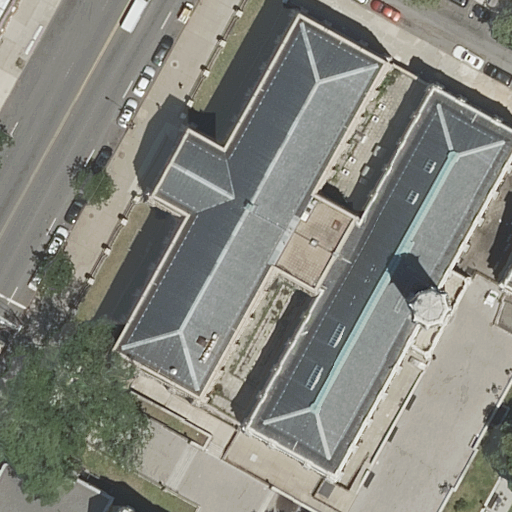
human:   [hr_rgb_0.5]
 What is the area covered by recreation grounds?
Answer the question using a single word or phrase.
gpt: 184m2

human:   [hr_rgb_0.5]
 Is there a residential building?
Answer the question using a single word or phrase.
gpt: yes

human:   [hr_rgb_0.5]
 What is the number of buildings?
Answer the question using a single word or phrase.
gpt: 5

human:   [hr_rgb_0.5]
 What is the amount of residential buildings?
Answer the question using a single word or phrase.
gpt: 5

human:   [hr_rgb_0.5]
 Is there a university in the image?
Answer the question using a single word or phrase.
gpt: yes

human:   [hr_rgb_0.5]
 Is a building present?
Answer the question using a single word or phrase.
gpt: yes

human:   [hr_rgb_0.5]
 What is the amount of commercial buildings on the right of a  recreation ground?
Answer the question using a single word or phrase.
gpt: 0

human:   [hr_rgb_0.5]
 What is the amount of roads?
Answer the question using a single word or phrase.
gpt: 11

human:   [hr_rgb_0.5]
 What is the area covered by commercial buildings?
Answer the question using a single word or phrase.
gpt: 0m2

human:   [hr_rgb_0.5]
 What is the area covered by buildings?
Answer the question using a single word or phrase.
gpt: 3954m2

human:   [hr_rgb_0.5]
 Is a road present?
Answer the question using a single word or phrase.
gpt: yes

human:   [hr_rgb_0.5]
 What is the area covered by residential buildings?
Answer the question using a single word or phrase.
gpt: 3954m2

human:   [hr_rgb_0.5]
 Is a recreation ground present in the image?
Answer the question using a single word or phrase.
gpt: yes

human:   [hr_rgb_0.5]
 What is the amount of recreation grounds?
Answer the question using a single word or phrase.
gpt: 2

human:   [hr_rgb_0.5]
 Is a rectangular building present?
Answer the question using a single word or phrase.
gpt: yes

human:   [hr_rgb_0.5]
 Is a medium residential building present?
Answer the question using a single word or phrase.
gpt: yes

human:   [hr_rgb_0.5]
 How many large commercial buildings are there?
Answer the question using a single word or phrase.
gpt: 0

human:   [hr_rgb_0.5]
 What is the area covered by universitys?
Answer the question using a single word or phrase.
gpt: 29m2

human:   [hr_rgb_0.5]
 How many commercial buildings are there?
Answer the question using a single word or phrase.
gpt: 0

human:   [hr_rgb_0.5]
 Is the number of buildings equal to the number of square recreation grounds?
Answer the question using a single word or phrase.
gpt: no

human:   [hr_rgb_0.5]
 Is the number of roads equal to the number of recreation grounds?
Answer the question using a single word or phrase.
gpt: no

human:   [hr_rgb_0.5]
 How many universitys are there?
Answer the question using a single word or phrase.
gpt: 1

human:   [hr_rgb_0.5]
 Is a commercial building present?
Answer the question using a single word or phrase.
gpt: no

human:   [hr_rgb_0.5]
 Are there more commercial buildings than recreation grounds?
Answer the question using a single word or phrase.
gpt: no

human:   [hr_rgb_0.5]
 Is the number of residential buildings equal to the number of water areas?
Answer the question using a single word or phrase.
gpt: no

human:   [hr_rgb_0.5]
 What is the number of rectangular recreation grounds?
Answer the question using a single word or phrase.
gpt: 2

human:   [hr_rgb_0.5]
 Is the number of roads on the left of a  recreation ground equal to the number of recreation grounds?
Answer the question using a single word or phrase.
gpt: no

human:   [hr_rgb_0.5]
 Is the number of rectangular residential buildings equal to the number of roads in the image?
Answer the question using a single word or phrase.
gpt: no

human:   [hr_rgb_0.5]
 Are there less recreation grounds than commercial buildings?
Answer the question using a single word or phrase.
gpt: no

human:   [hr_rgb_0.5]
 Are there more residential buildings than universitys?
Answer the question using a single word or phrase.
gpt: yes

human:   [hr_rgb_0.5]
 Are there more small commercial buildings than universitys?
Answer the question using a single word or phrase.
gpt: no

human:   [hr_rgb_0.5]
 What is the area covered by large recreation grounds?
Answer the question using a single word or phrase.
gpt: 0m2

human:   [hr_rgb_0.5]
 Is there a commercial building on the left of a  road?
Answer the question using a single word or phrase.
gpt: no

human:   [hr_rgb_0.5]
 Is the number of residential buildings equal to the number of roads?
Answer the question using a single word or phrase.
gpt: no

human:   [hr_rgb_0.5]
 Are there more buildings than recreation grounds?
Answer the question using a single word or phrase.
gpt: yes

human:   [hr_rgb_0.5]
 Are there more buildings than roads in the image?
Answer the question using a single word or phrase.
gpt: no

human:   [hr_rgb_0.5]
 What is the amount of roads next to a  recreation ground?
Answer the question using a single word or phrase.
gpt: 11

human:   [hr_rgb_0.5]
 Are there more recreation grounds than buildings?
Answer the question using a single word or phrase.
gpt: no

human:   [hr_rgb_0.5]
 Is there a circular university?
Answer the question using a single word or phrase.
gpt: no

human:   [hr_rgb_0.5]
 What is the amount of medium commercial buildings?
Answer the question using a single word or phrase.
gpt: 0

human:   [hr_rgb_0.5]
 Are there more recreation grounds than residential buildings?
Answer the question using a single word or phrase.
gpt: no

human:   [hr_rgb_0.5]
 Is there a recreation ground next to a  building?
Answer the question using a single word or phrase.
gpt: yes

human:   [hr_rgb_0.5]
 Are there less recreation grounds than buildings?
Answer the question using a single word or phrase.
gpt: yes

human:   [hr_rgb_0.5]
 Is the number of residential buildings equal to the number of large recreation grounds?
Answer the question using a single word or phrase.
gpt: no

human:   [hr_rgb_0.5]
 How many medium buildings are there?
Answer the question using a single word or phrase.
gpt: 2

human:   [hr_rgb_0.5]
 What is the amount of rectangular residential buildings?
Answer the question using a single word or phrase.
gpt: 3

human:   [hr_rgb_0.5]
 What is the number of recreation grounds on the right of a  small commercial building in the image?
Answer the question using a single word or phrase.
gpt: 0

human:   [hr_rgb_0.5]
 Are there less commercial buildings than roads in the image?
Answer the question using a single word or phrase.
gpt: yes

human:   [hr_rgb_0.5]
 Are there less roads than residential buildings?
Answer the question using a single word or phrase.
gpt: no

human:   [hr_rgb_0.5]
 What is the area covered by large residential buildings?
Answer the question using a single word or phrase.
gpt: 3459m2

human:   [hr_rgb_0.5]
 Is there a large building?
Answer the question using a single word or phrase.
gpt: yes

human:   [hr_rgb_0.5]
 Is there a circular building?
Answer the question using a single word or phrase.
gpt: no

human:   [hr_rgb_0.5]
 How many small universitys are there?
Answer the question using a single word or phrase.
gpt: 1

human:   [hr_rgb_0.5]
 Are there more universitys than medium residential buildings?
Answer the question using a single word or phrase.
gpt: no

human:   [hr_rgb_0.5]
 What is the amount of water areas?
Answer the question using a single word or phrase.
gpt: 0

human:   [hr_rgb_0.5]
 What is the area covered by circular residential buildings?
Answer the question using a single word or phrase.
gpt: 0m2

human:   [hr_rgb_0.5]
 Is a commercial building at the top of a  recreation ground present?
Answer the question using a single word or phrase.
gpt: no

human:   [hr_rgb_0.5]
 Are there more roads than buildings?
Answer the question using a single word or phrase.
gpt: yes

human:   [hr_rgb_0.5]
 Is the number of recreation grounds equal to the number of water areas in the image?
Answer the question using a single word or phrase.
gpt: no

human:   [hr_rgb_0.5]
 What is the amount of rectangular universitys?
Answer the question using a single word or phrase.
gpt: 1

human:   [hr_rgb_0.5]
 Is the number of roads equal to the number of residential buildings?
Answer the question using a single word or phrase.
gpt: no

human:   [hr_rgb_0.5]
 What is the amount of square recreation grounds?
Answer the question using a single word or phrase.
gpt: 0

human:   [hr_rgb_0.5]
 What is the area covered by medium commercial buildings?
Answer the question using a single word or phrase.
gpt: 0m2

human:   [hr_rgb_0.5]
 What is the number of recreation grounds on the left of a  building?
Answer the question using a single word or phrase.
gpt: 0